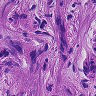
Metastatic tissue present: yes